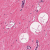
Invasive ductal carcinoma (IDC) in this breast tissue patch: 0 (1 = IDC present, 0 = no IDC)